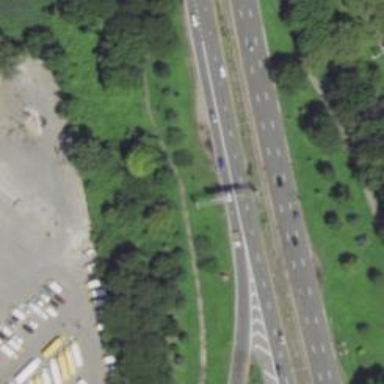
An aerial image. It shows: Motorway junction.